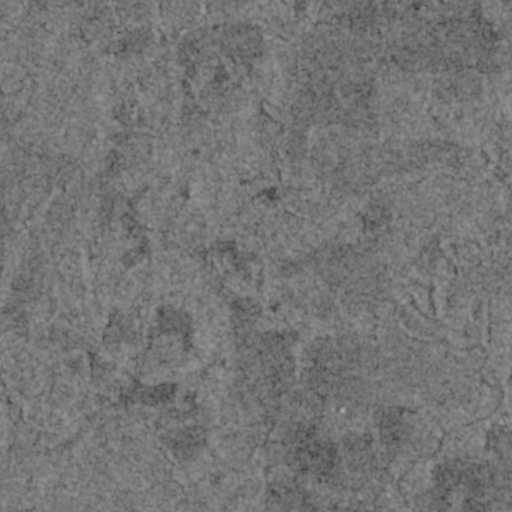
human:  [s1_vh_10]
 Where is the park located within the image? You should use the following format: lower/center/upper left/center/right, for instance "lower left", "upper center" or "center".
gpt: The park is located in the center left of the image.
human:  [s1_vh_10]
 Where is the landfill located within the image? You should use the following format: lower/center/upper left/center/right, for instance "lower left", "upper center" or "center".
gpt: There is no landfill in the image.

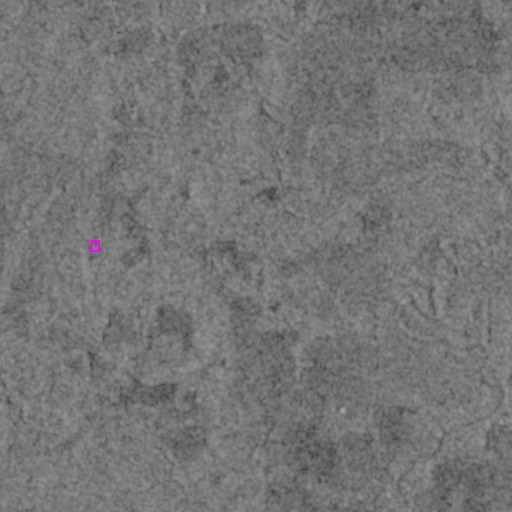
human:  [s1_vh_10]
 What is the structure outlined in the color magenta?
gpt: The structure outlined in magenta is a park.
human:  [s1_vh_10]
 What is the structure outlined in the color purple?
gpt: There is no purple outline.